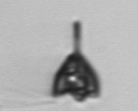
Label: Pyramimonas_longicauda